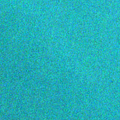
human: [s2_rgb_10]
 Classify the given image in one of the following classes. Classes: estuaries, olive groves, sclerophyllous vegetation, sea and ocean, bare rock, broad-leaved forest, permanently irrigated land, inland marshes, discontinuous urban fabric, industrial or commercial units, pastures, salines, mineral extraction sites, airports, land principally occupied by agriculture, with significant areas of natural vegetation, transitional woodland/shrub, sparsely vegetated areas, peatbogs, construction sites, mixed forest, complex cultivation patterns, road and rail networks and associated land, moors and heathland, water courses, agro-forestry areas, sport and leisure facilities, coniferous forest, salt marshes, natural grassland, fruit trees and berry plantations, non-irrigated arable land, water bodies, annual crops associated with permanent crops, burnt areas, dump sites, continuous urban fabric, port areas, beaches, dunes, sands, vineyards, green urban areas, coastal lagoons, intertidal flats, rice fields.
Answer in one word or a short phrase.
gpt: sea and ocean